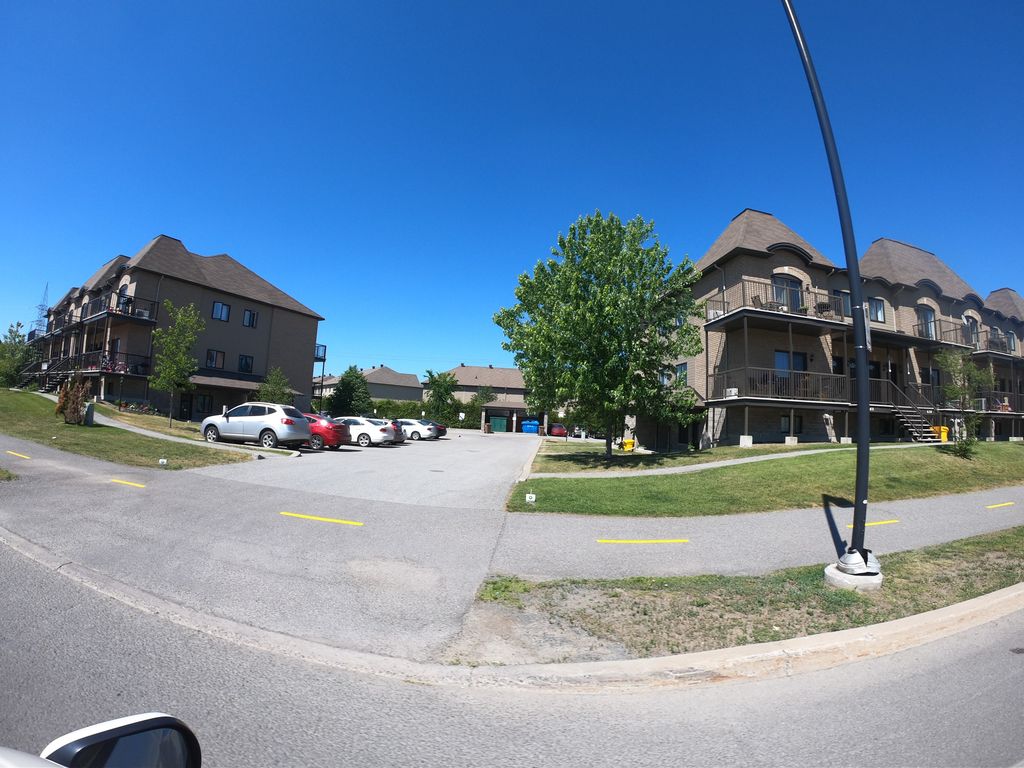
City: ottawa-gatineau